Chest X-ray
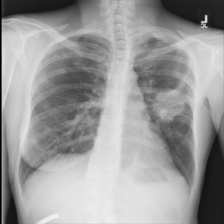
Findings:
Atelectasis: negative
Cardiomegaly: negative
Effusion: negative
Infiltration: negative
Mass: positive
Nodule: negative
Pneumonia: negative
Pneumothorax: negative
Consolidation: negative
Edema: negative
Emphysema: negative
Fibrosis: positive
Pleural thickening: negative
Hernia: negative